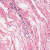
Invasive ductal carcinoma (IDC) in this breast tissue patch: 0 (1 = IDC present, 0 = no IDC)